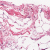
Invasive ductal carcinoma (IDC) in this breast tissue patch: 0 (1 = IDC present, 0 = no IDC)